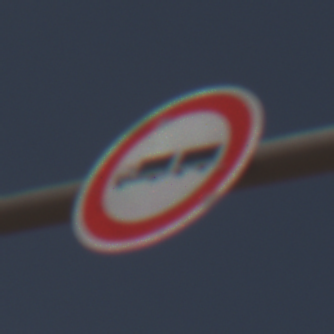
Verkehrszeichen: VerbotLastkraftwagenMitAnhaenger
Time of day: Midday
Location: Outdoor (Nature)
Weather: PartlyCloudy
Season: NotSpecified
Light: Natural